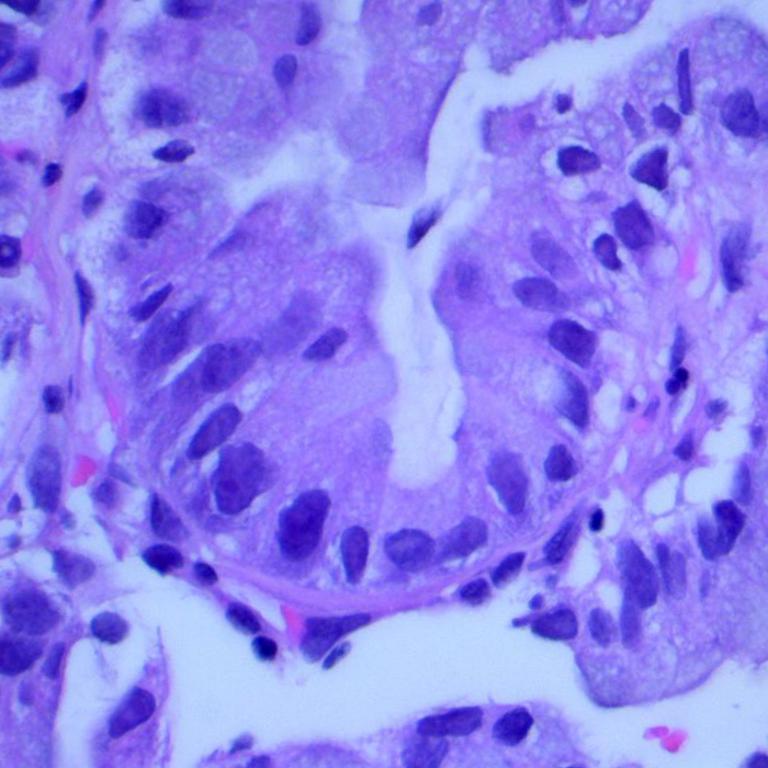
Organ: lung
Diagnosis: adenocarcinomas